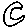
Label: moon